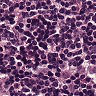
Metastatic tissue present: yes